Interaction volume radius: 5 \u00c5
Interaction volume height: 20 \u00c5
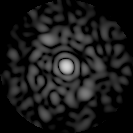
Disorder parameter: 0.815